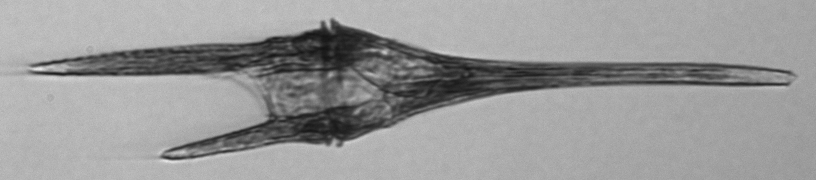
Label: Tripos_furca